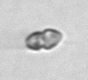
Label: Dinophyceae